Question: I'm in planning of creating the windows Wpf application of the below image structure.

When i choose 'Class creator', In right hand side i want to load the ClassCreator.xaml and when i choose 'Text Replacer', In right hand side i want to load the TextReplace.xaml. How i can navigate in the above manner.
'''
<Grid>
<DockPanel LastChildFill="True">
<ListBox HorizontalAlignment="Left" Name="ToolMenu" Width="100">
<ListBoxItem Content="Class Creator" />
<ListBoxItem Content="Text Replacer" />
</ListBox>
<Border BorderBrush="Silver" BorderThickness="1" Name="border1" />
</DockPanel>
</Grid>
'''
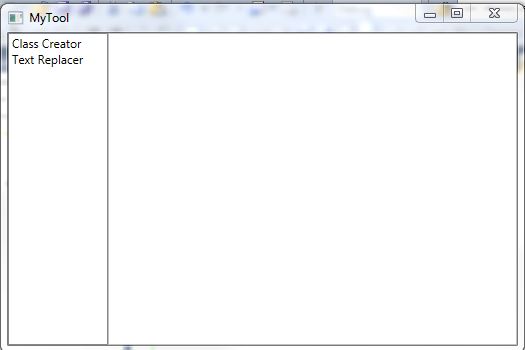
Answer: Use a 'Frame' as a host to navigate contents.
'''
<Grid>
<DockPanel LastChildFill="True">
<ListBox HorizontalAlignment="Left" Name="ToolMenu" Width="100">
<ListBoxItem Content="Class Creator" />
<ListBoxItem Content="Text Replacer" />
</ListBox>
<Border BorderBrush="Silver" BorderThickness="1" Name="border1">
<Frame x:Name="frame1" Source="ClassCreator.xaml" />
</Border>
</DockPanel>
</Grid>
'''
Then in the ListBox's SelectionChanged event handler, navigate to another view as following
'''
frame1.Navigate(new Uri("TextReplace.xaml", UriKind.Relative));
'''
The layout structure fits that of a 'TabControl'. You can style a 'TabControl' according to this layout, with the Tab headers on the left, and the tab items on the right.
'''
<Grid>
<TabControl TabStripPlacement="Left">
<TabControl.Resources>
<Style TargetType="{x:Type TabItem}">
<Setter Property="HeaderTemplate">
<Setter.Value>
<DataTemplate>
<ContentPresenter Content="{TemplateBinding Content}">
<ContentPresenter.LayoutTransform>
<RotateTransform Angle="270" />
</ContentPresenter.LayoutTransform>
</ContentPresenter>
</DataTemplate>
</Setter.Value>
</Setter>
<Setter Property="Padding" Value="3" />
</Style>
</TabControl.Resources>
<TabItem Header="Class Creator">
<local:ClassCreator />
</TabItem>
<TabItem Header="Text Replacer">
<local:TextReplacer />
</TabItem>
</TabControl>
</Grid>
'''